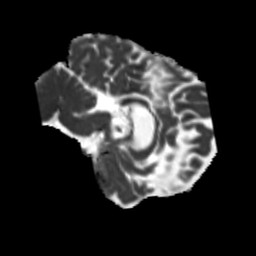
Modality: MD
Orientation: sagittal
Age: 62
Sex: female
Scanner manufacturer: siemens
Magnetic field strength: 3 T
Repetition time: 5.25 s
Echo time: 0.08 s